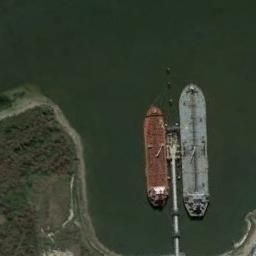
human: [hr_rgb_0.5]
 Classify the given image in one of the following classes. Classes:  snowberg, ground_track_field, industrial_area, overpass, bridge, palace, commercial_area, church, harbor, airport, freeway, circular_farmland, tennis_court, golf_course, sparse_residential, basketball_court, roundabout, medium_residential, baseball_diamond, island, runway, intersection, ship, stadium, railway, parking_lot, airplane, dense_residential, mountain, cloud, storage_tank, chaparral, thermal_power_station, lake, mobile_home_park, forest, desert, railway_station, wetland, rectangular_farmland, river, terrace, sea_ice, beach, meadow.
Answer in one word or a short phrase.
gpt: ship